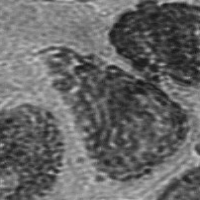
Label: prophase